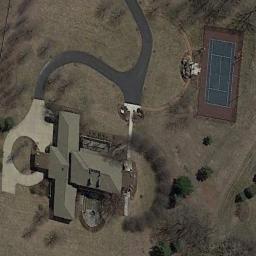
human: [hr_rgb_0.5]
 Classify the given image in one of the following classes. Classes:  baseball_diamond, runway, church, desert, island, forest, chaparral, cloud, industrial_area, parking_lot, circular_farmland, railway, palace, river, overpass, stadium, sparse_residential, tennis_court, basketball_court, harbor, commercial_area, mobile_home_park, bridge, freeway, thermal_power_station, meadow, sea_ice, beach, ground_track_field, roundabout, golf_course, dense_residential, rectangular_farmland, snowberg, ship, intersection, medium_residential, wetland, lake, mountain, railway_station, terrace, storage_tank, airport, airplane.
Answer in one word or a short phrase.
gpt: tennis_court